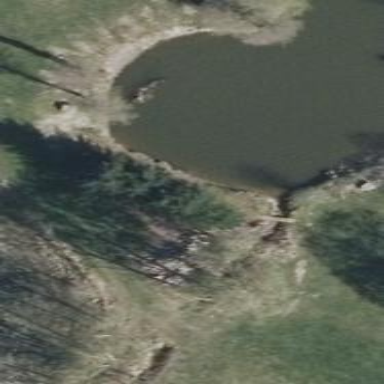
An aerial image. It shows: Pond surrounded by natural water.